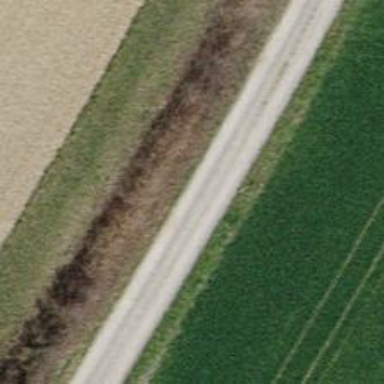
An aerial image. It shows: Gravel track with grade3 tracktype.